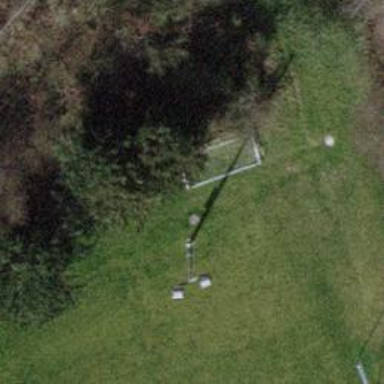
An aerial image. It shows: Mast structure.